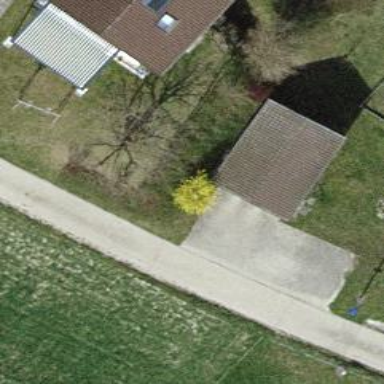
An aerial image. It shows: Garage.